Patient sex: F
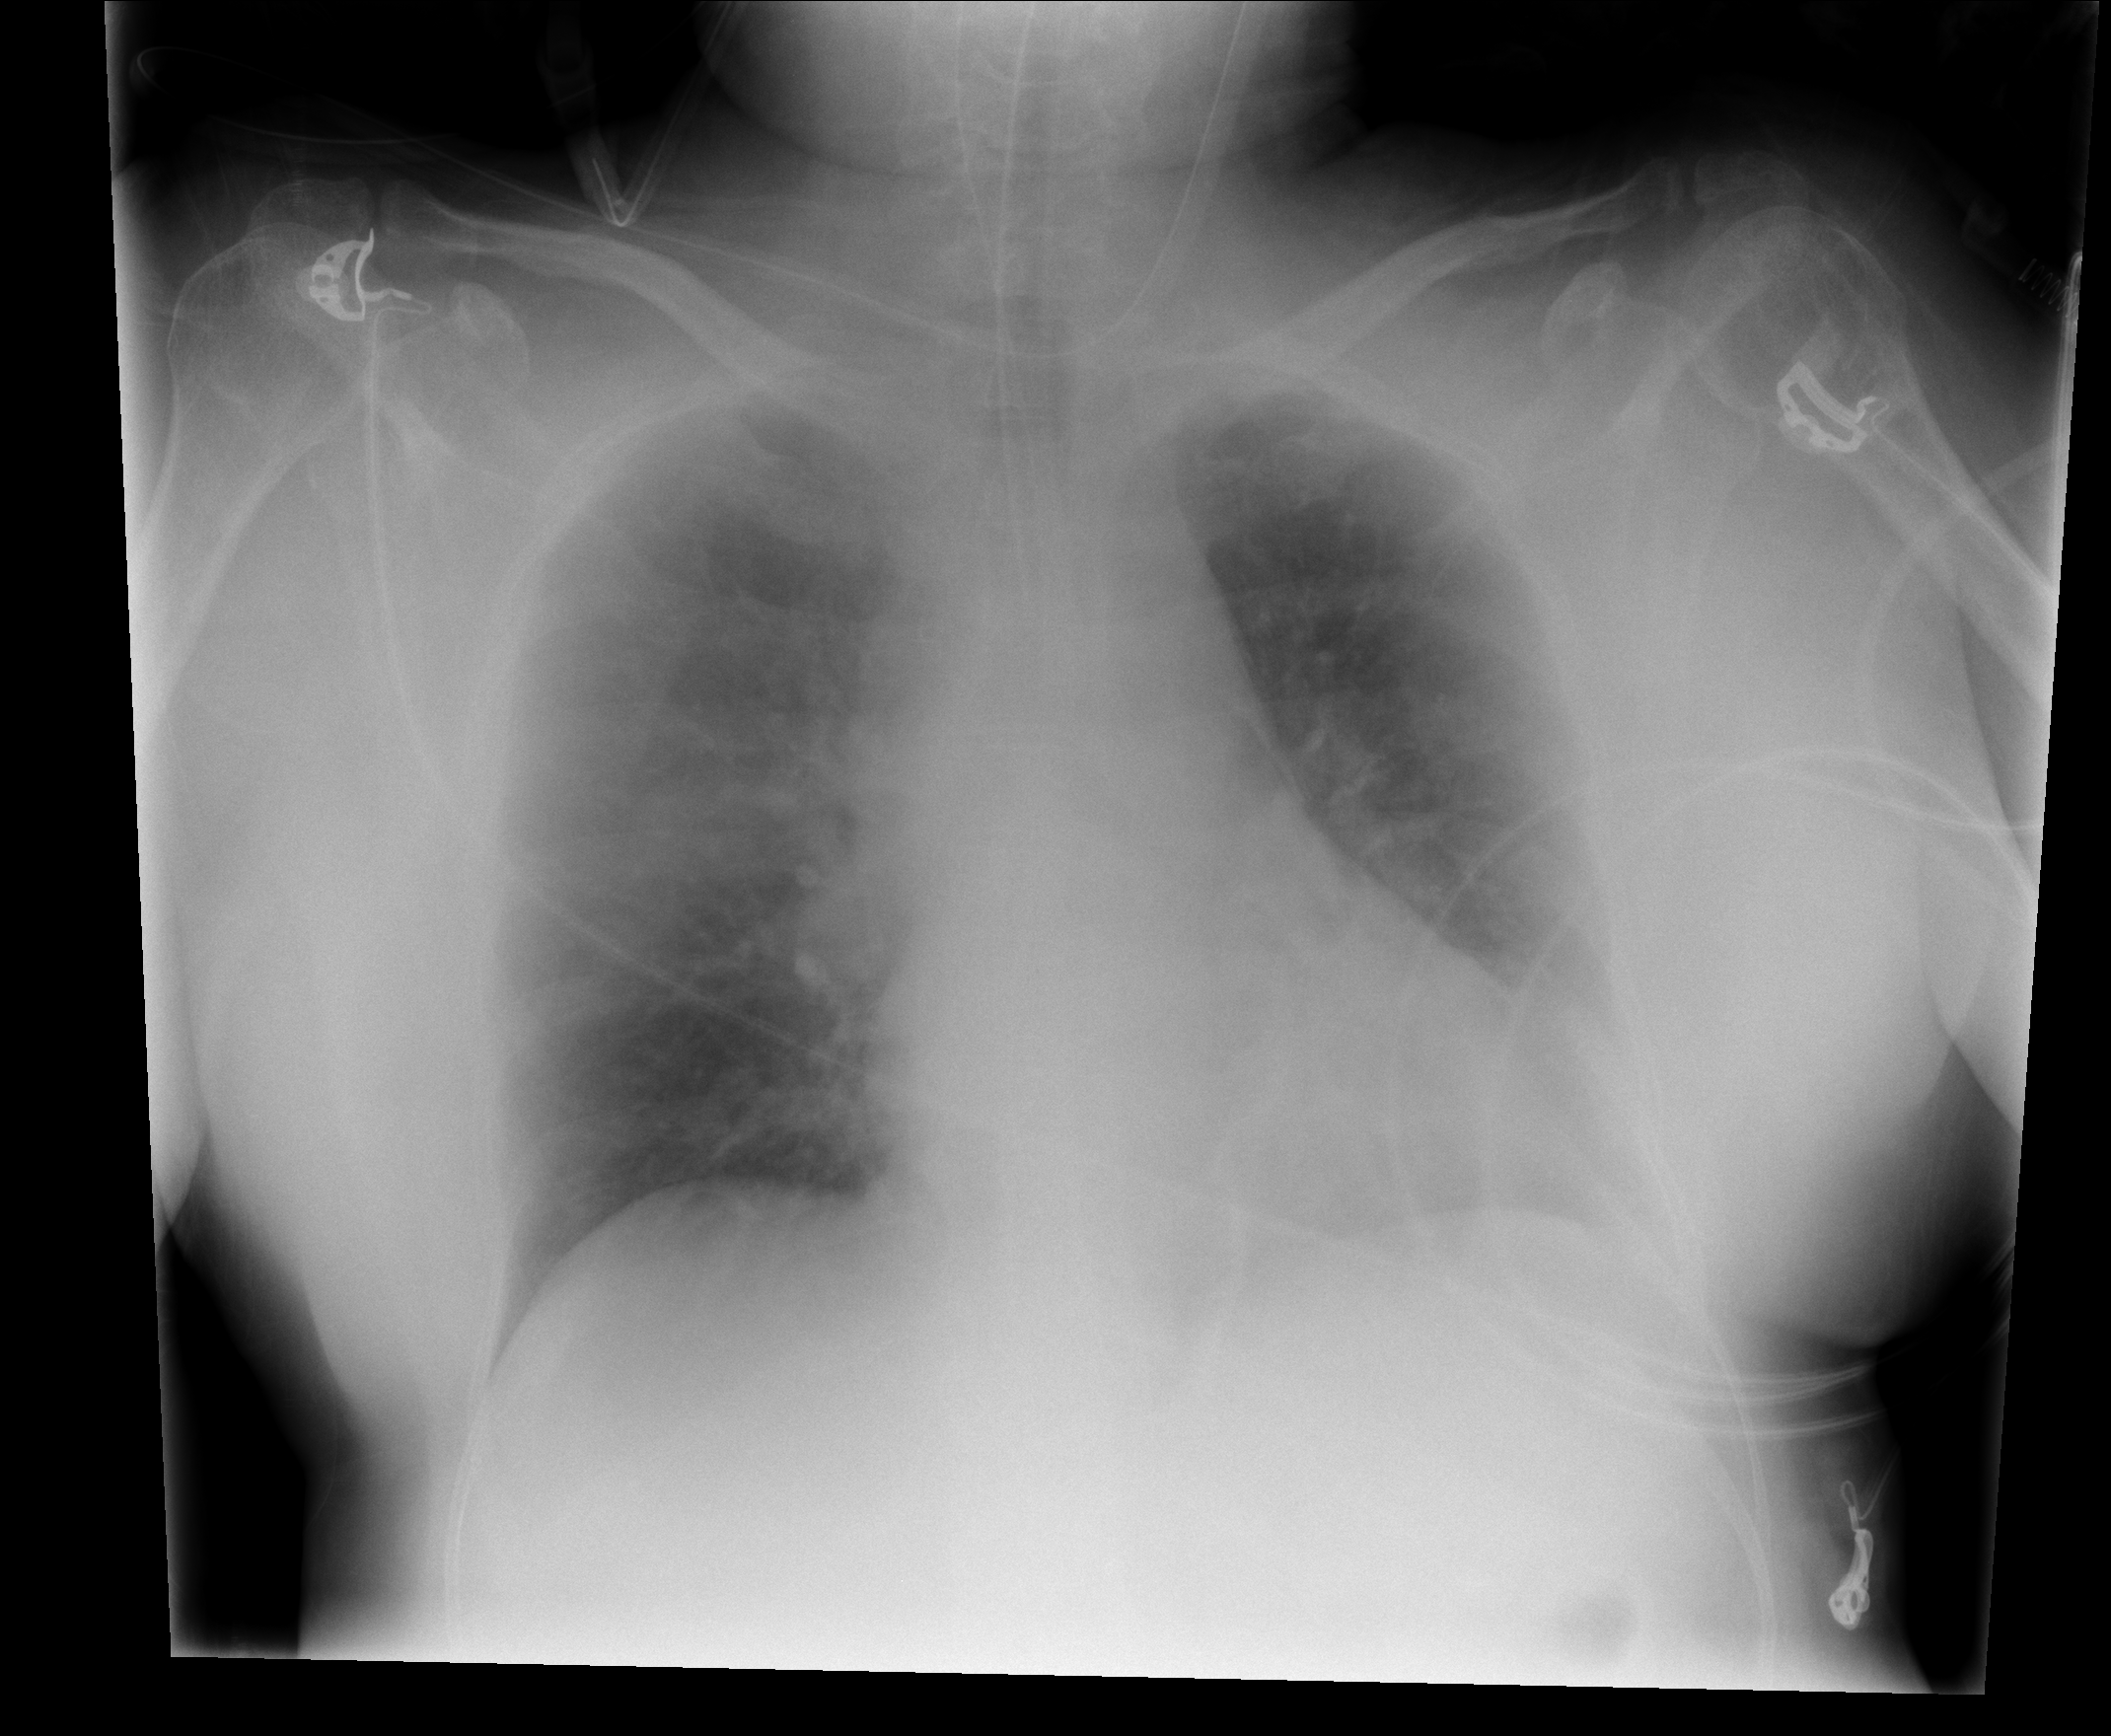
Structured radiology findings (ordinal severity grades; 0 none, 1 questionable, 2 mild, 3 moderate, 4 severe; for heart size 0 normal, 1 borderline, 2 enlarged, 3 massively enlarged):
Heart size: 1
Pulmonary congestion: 0
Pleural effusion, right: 0
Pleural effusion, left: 2
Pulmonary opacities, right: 2
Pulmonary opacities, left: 0
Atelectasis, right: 0
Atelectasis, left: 0